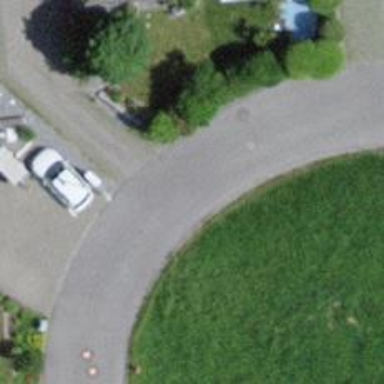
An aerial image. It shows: Asphalt road in residential area.